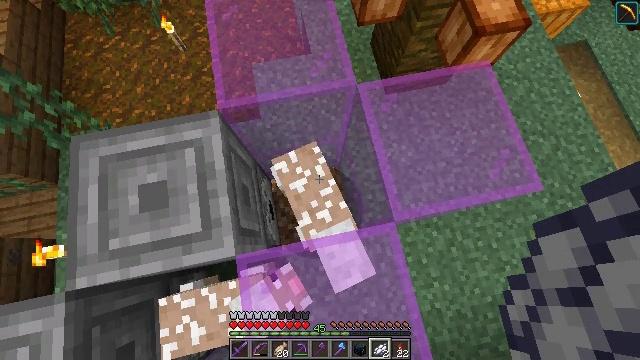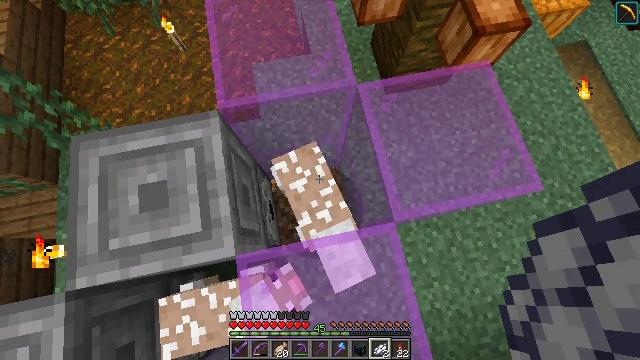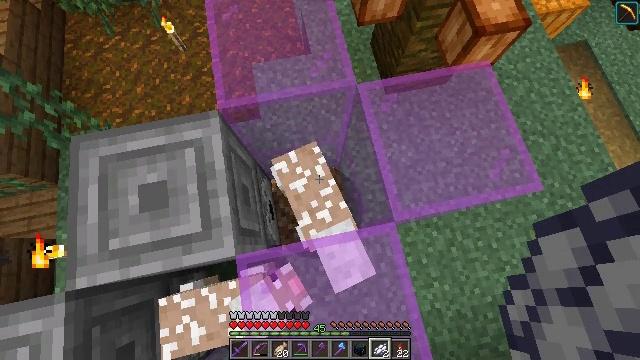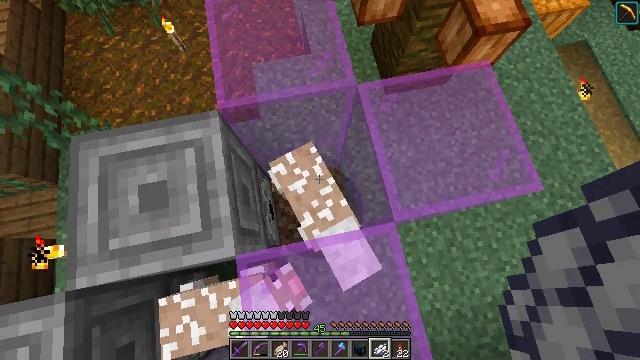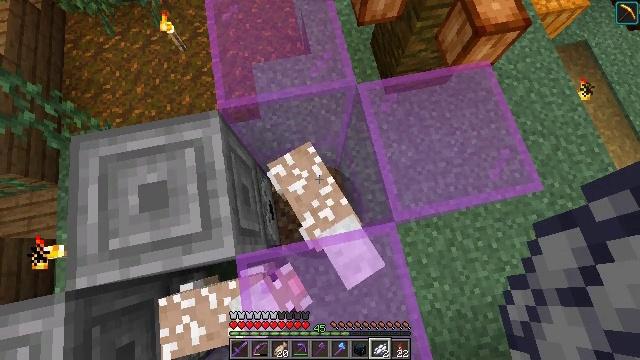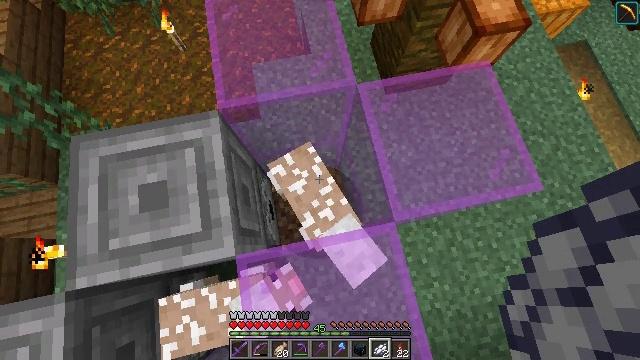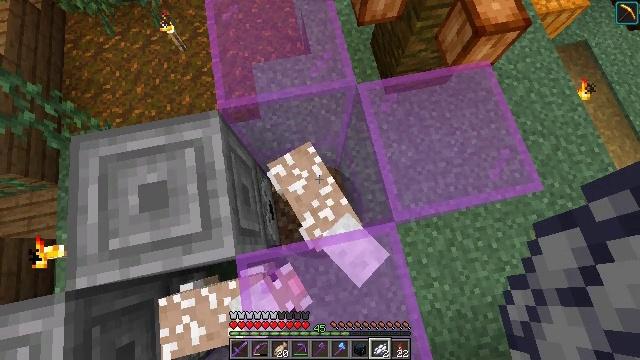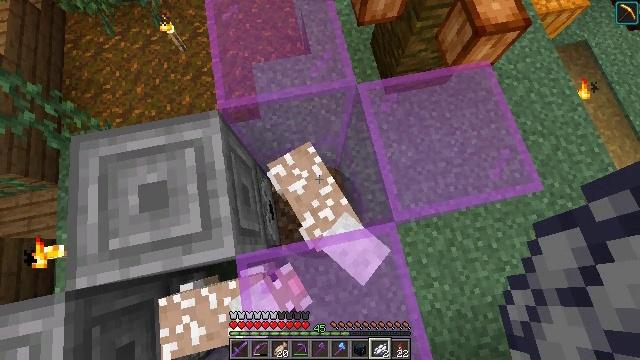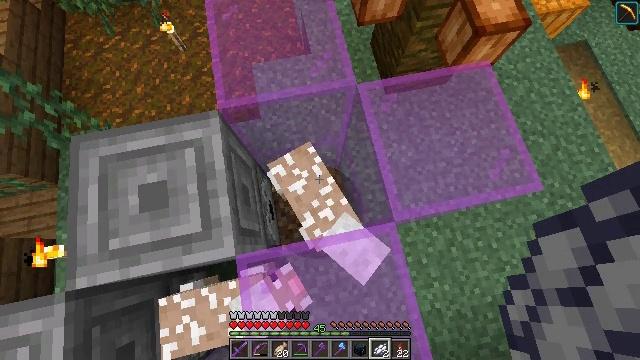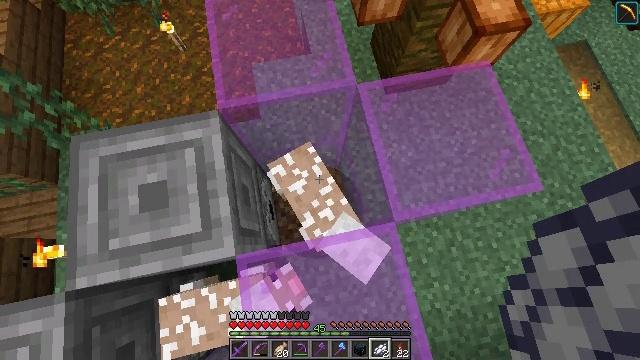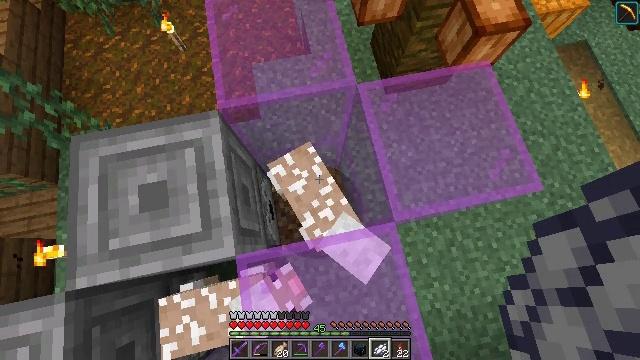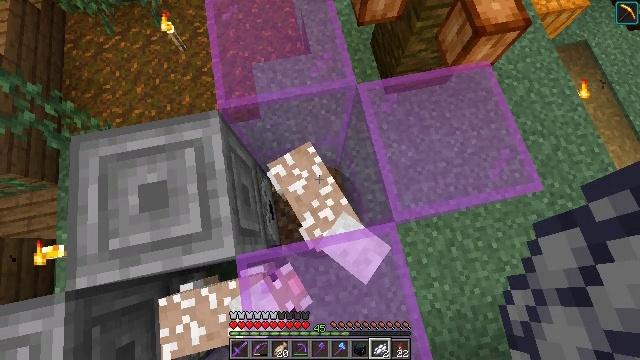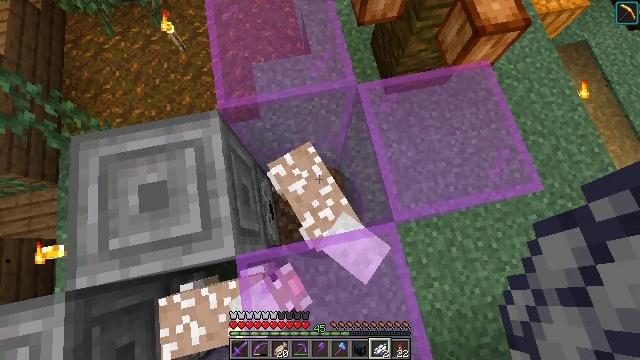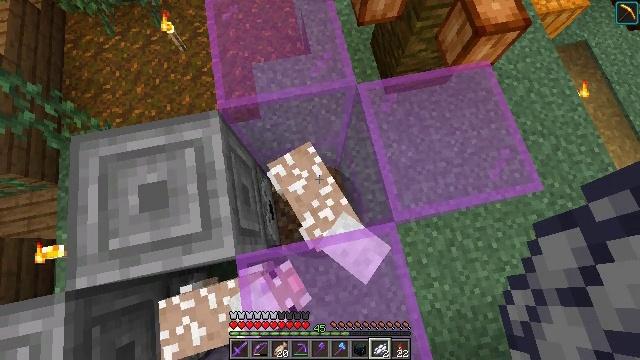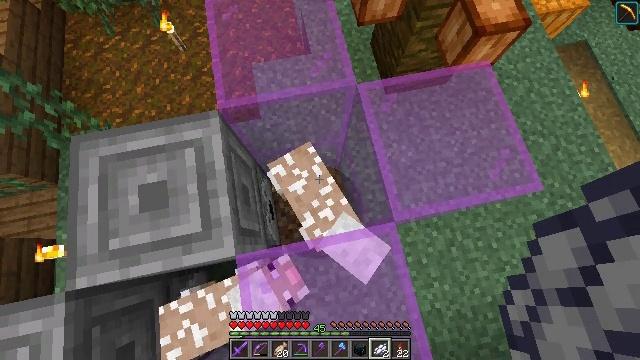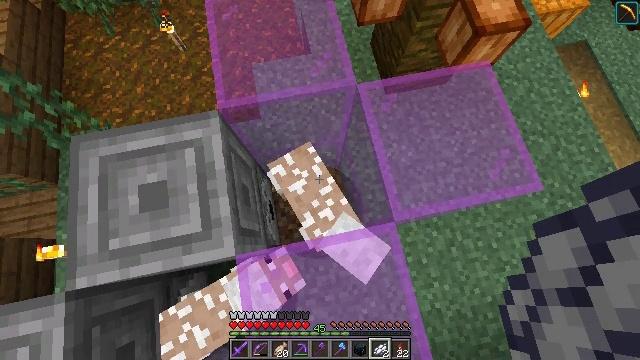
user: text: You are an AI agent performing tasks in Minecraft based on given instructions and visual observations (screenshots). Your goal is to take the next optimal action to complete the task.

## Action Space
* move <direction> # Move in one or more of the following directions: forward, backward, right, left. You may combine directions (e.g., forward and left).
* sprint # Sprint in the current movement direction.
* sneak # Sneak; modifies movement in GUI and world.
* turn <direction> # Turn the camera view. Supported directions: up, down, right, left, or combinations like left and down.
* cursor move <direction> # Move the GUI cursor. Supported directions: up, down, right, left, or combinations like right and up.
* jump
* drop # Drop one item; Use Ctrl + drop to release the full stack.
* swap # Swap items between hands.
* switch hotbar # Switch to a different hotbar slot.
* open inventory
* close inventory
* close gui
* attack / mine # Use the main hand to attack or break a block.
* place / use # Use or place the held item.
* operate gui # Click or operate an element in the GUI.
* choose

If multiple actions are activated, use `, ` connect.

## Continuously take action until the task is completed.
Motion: motion action
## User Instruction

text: drop white dye
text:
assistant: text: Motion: no_op
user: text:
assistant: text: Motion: no_op
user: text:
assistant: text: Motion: no_op
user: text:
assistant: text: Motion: no_op
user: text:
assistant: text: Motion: no_op
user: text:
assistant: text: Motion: no_op
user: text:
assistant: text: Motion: no_op
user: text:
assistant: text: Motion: no_op
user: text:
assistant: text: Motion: no_op
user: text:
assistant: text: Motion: no_op
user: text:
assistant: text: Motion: no_op
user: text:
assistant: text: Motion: no_op
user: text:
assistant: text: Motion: no_op
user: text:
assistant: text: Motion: no_op
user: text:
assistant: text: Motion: no_op
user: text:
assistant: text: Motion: no_op
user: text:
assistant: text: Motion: no_op
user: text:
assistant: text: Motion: no_op
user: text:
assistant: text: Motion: no_op
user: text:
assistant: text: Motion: no_op
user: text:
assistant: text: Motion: no_op
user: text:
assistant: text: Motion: no_op
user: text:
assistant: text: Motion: no_op
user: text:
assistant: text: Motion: no_op
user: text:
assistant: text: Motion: no_op
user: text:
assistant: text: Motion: no_op
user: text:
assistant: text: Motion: no_op
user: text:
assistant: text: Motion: no_op
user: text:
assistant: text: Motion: no_op
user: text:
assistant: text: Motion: no_op